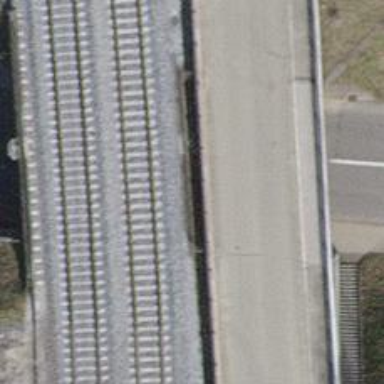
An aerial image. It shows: Railway bridge with electrified tracks and single rail.